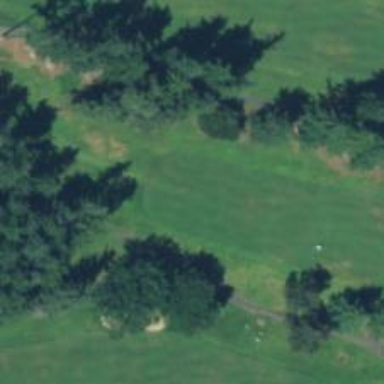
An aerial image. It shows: Golf hole.